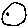
Label: moon